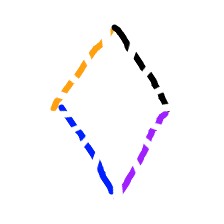
Shape: rhombus